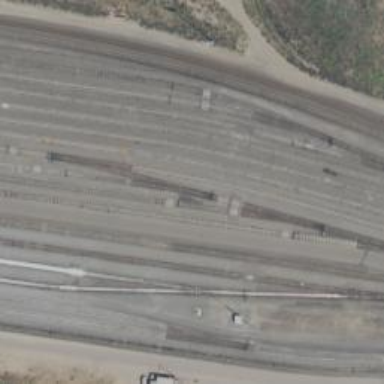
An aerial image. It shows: Railway yard used for servicing trains.